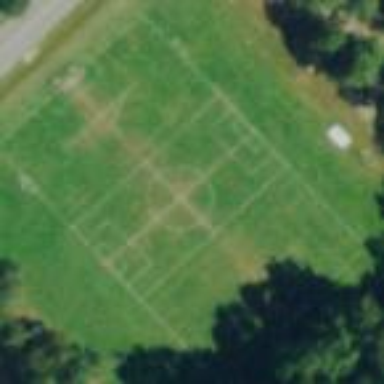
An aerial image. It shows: Soccer pitch with grass surface for leisure land.